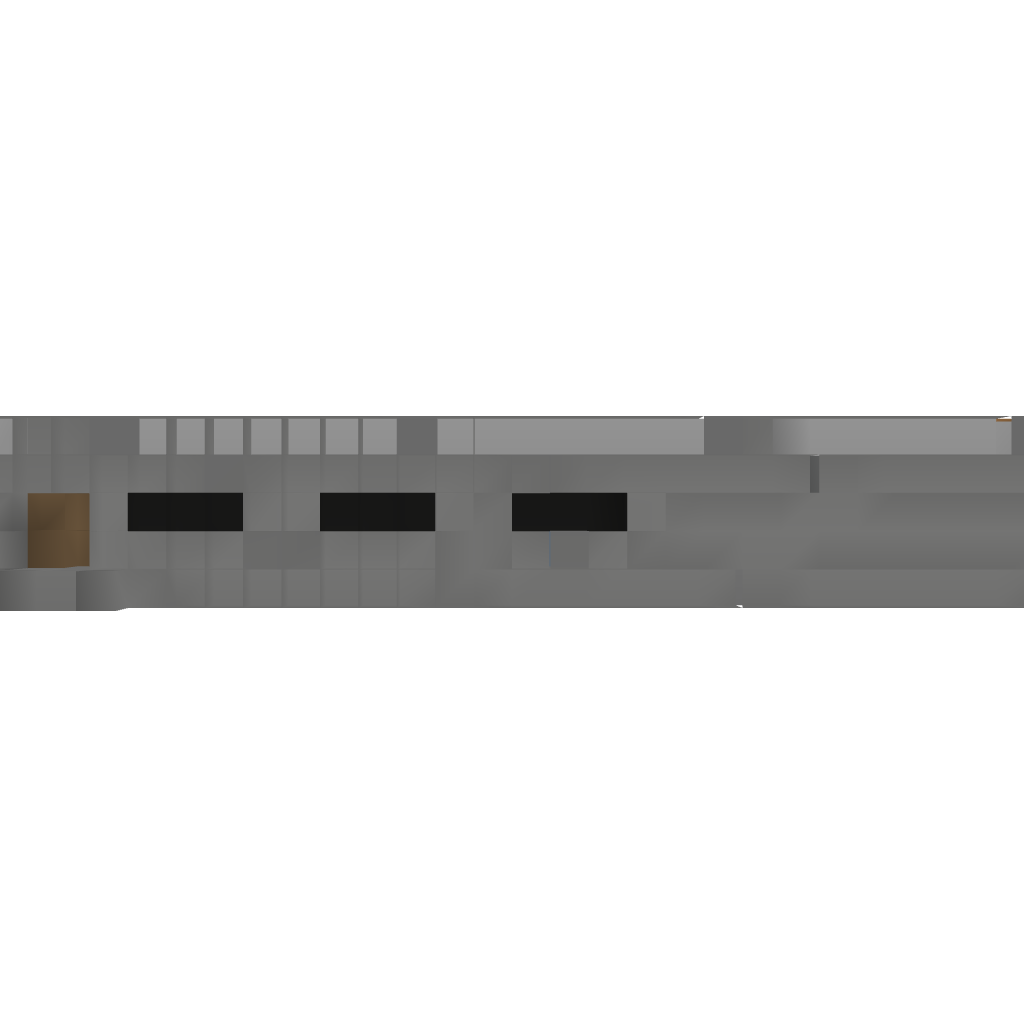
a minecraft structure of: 10 pin bowling alley